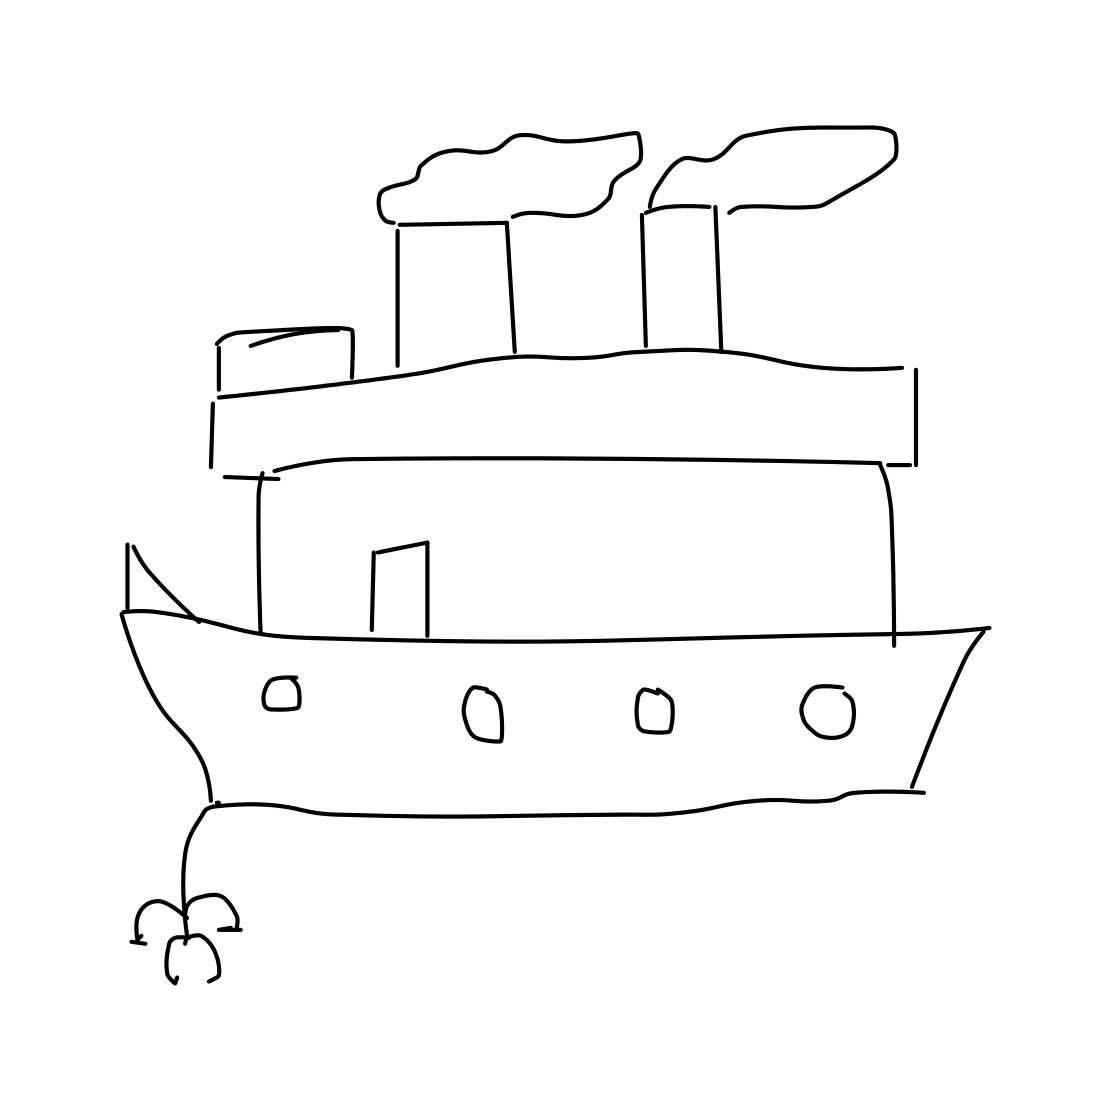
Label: ship